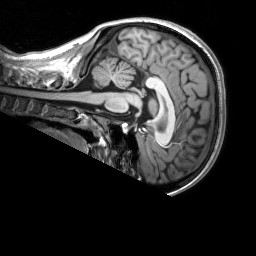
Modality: T1w
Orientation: sagittal
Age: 19
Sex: female
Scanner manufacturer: siemens
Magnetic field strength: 3 T
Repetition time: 2.53 s
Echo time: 0.00277 s